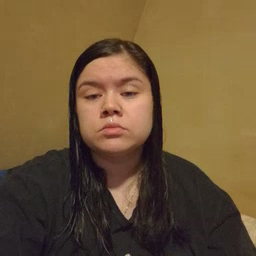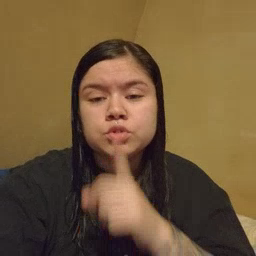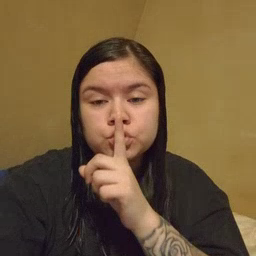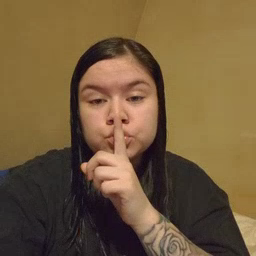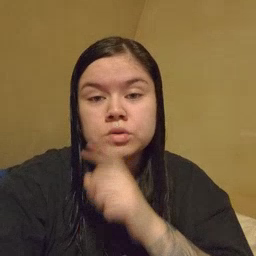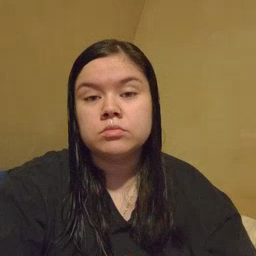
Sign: shhh